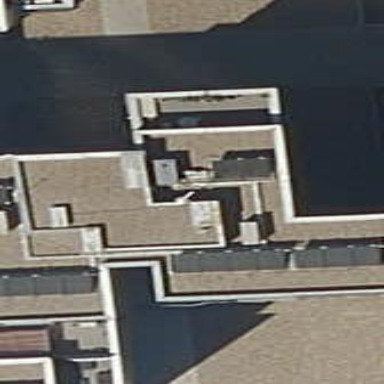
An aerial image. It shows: Part of building.